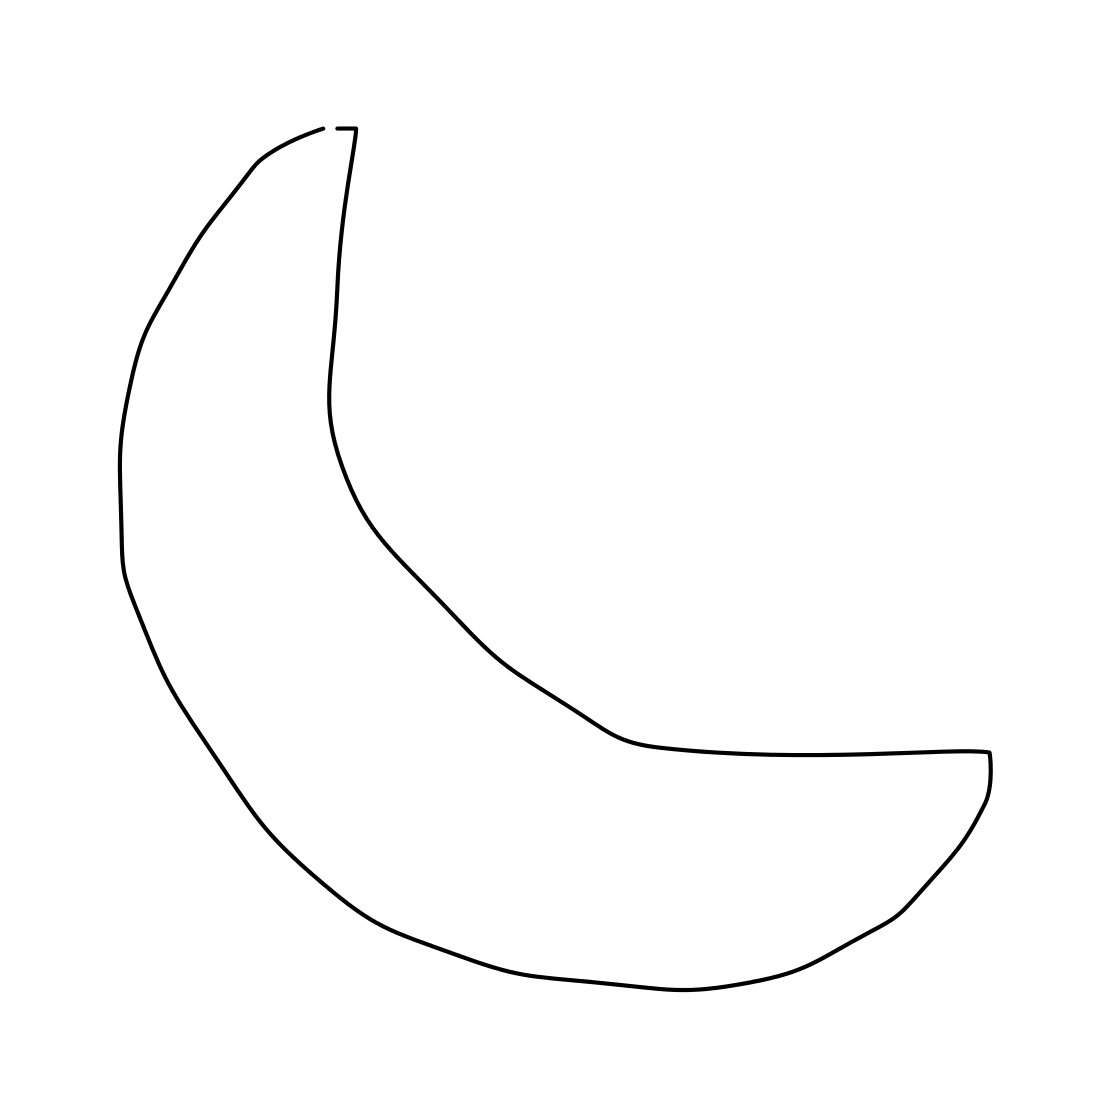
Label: moon